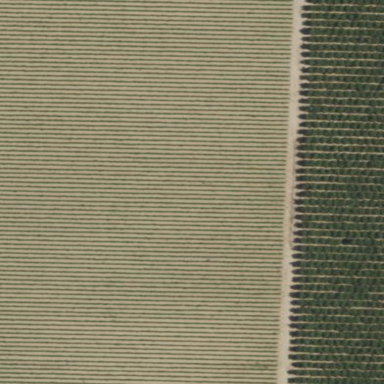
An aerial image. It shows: Beautiful vineyard in the countryside.